Interaction volume radius: 5 \u00c5
Interaction volume height: 40 \u00c5
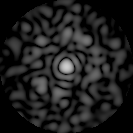
Disorder parameter: 0.7819